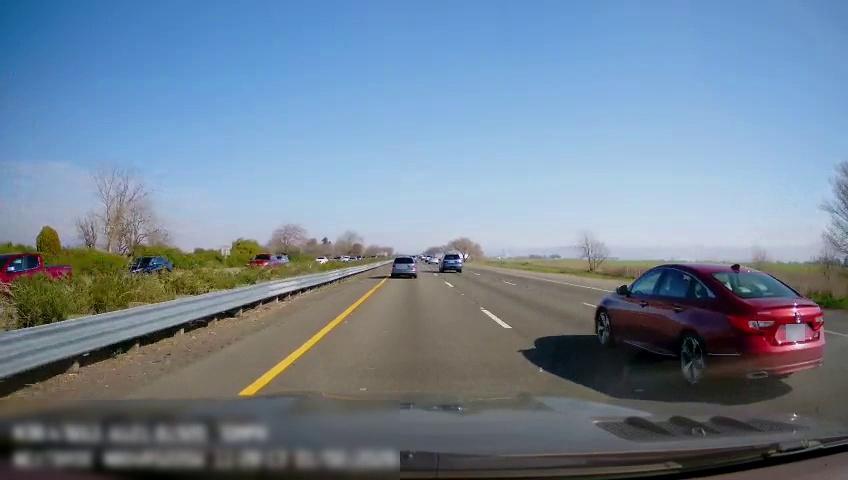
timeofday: Day
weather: Sunny
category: Drivable Space
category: Vehicles | Truck
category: Vehicles | Truck
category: Vehicles | SUV
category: Vehicles | Car
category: Vehicles | SUV
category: Vehicles | Car
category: Vehicles | SUV
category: Vehicles | Car
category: Lanes | Current Lane
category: Lanes | Current Lane
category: Lanes | Alternate Lane
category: Lanes | Alternate Lane